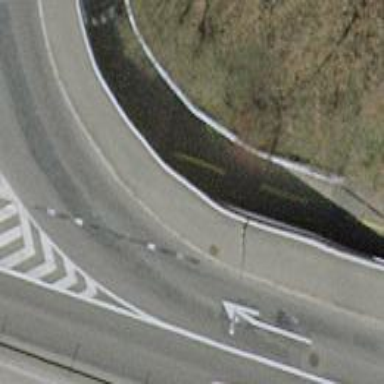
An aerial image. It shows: Path with asphalt surface passing through tunnel. The cycleway and footway surfaces are concrete.